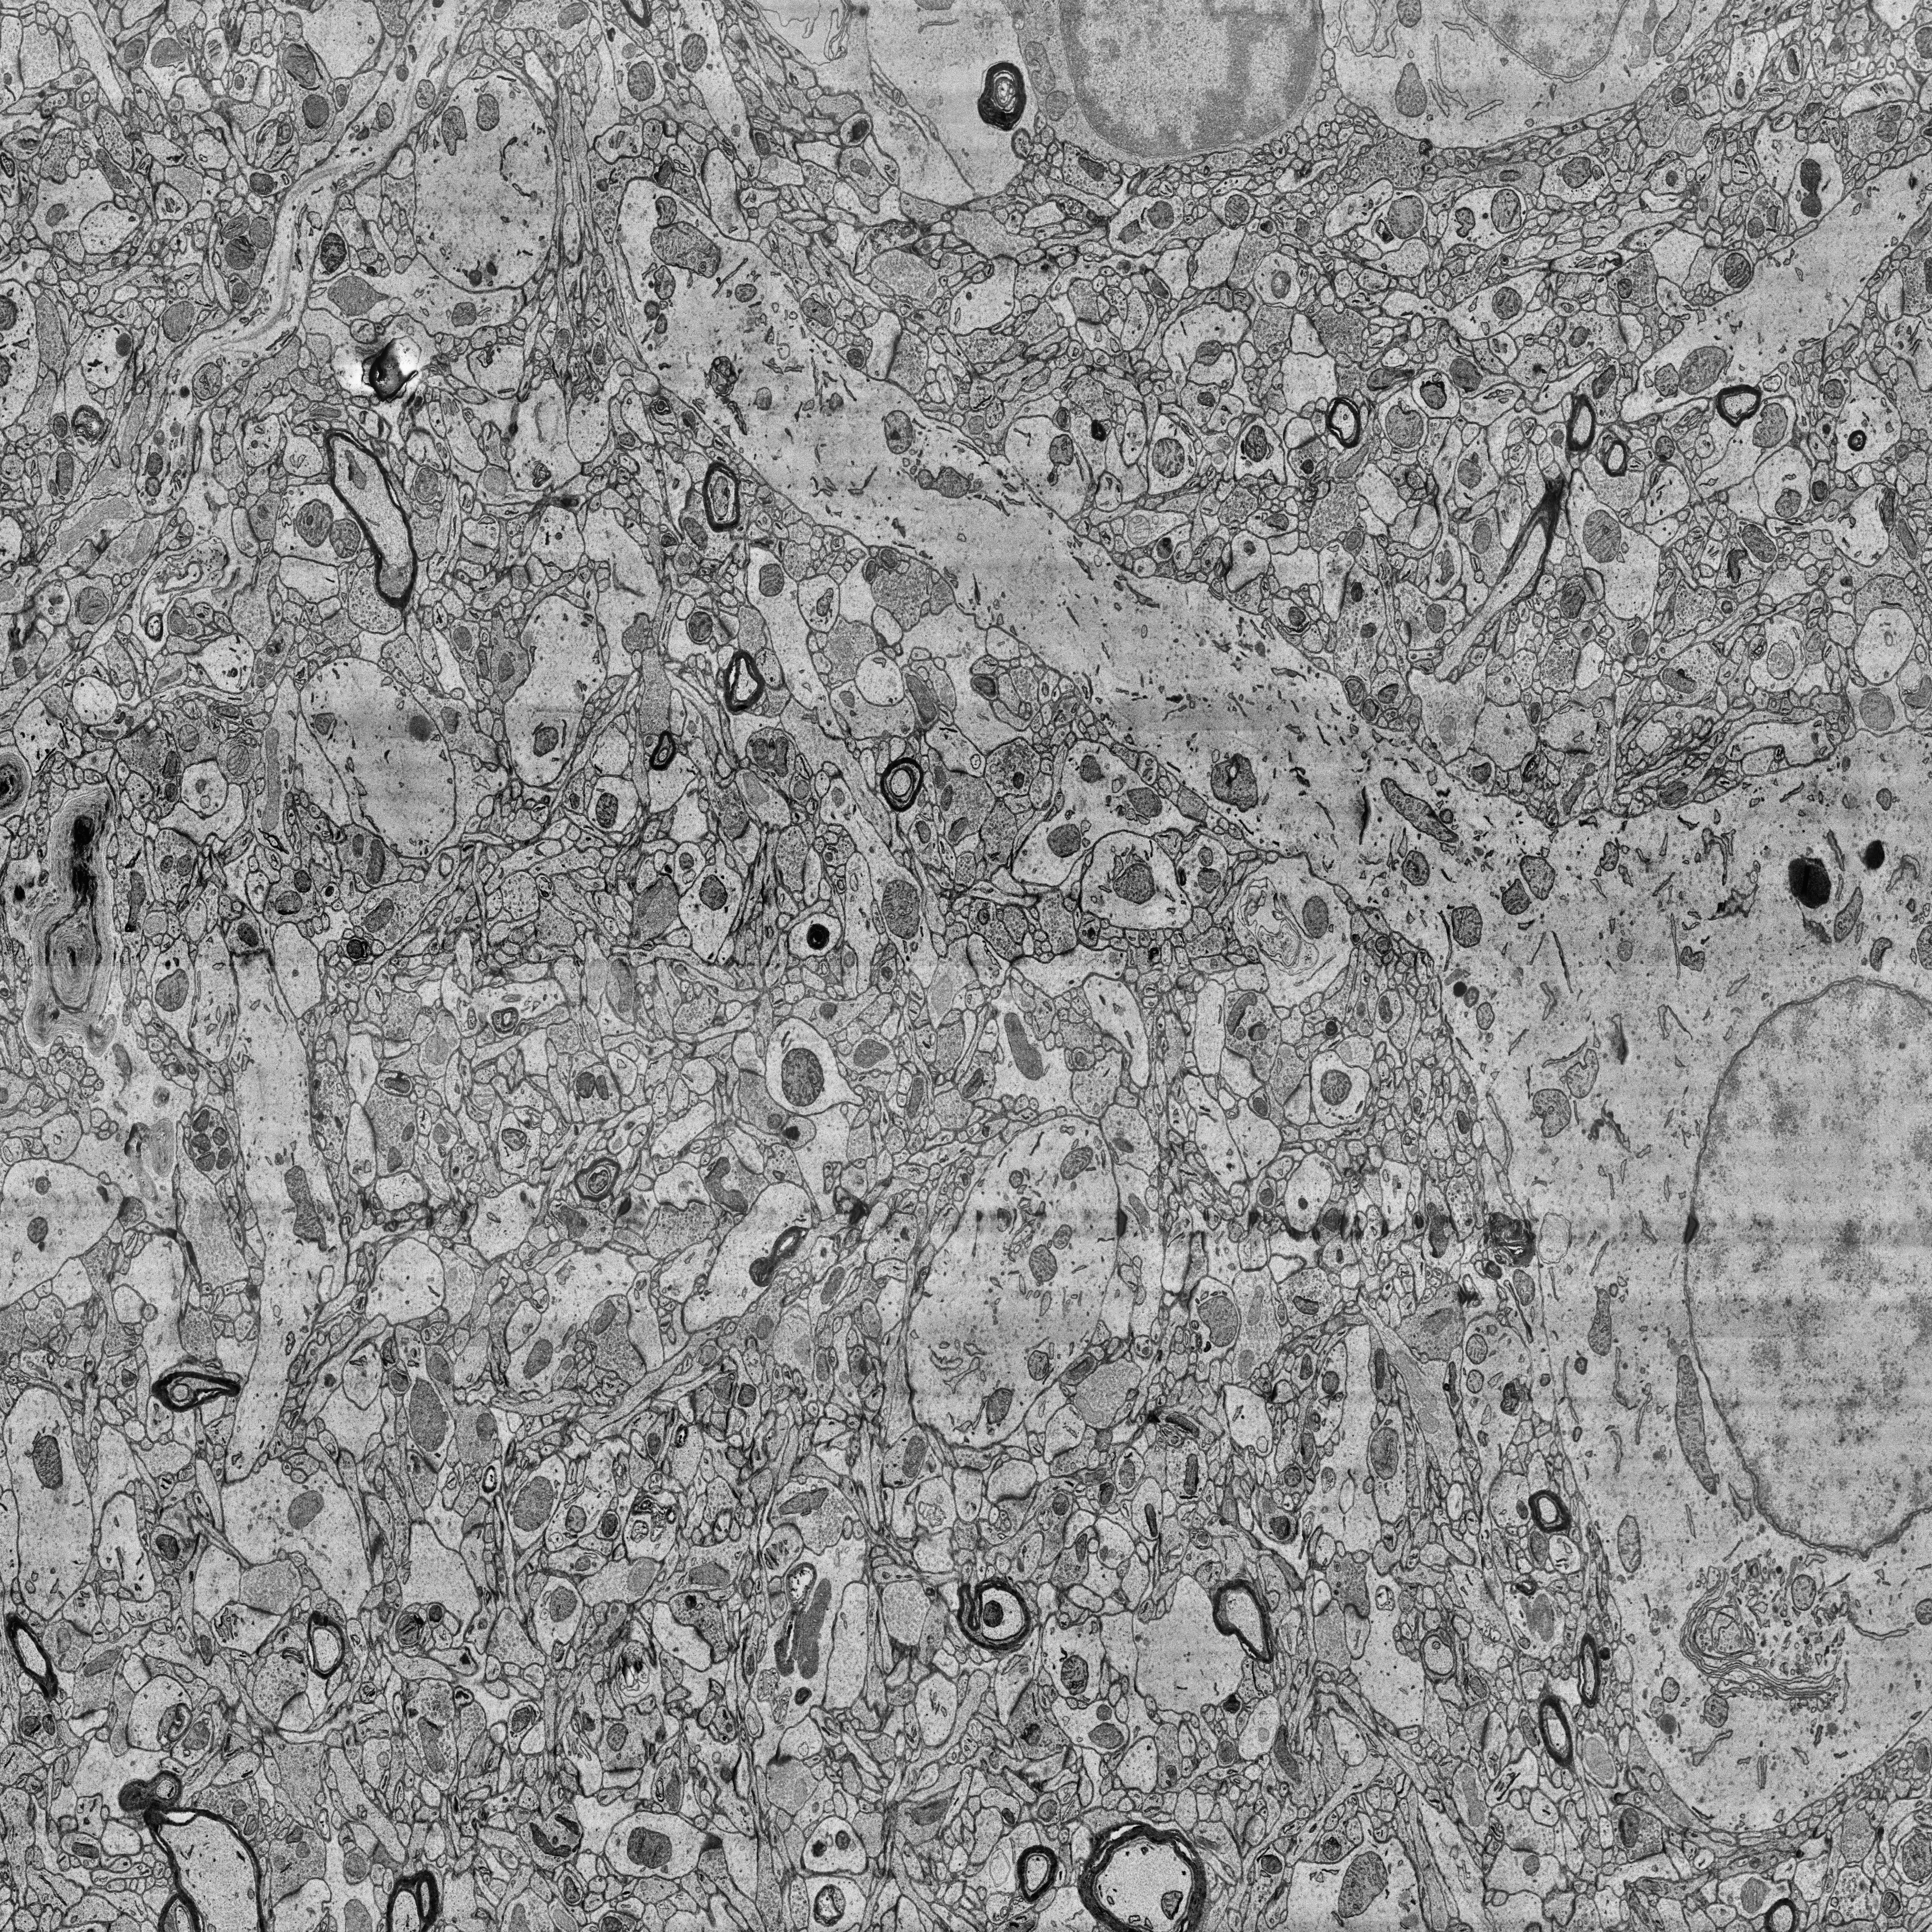
Electron microscopy slice of human cortex tissue
Slice depth (z): 244
Mitochondria instances in slice: 470